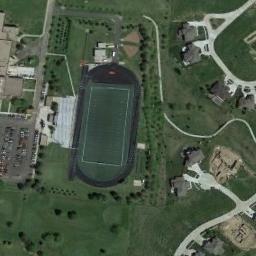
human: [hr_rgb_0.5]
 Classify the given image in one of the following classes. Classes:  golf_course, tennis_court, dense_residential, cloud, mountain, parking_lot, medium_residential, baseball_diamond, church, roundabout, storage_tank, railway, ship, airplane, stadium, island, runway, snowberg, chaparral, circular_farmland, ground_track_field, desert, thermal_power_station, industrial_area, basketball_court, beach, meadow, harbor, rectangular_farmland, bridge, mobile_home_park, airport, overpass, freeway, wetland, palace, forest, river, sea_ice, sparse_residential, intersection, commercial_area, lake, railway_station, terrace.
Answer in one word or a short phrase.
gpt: ground_track_field